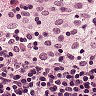
Metastatic tissue present: no